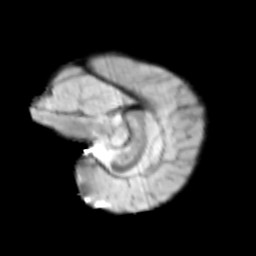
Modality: T2w
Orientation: sagittal
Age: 13
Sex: female
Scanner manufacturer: siemens
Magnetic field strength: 3 T
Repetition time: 3.8 s
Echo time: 0.07 s